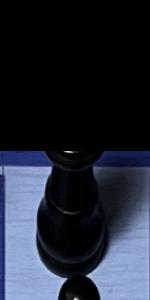
Label: King_Black